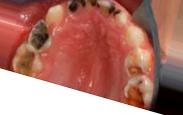
Condition: Caries